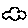
Label: cloud